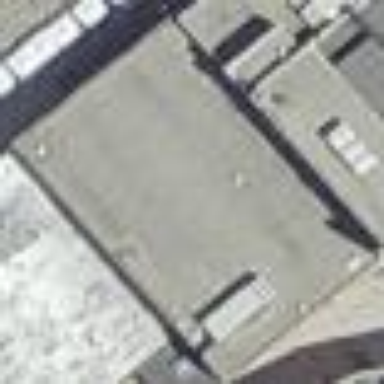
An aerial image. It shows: There is theatre building.